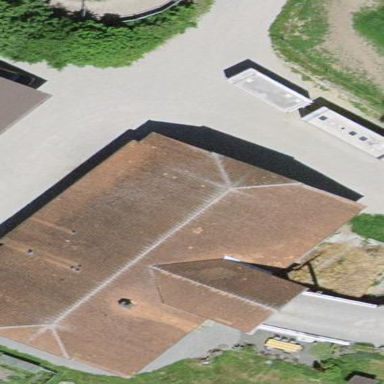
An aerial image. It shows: Farm building.